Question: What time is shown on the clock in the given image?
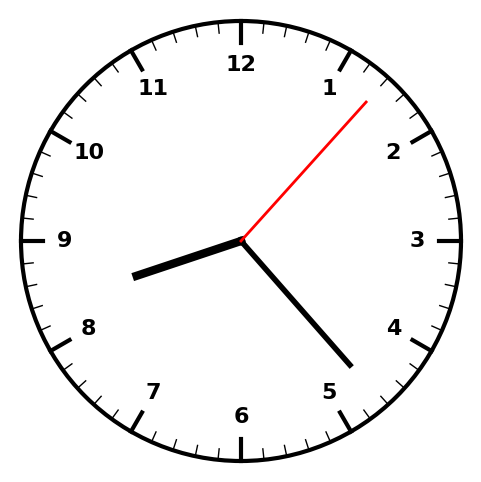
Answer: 08:23:07